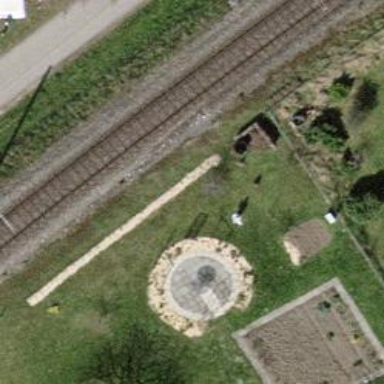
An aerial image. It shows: Single-track electrified railway with contact line.